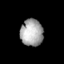
Tissue: skin
Cell type: Epithelial cells
Senescence score: 0.6805
Nuclear area (px): 598
Mean DAPI intensity: 166.535